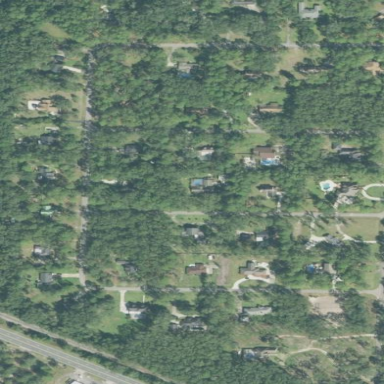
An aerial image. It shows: This residential area consists of single-family homes.